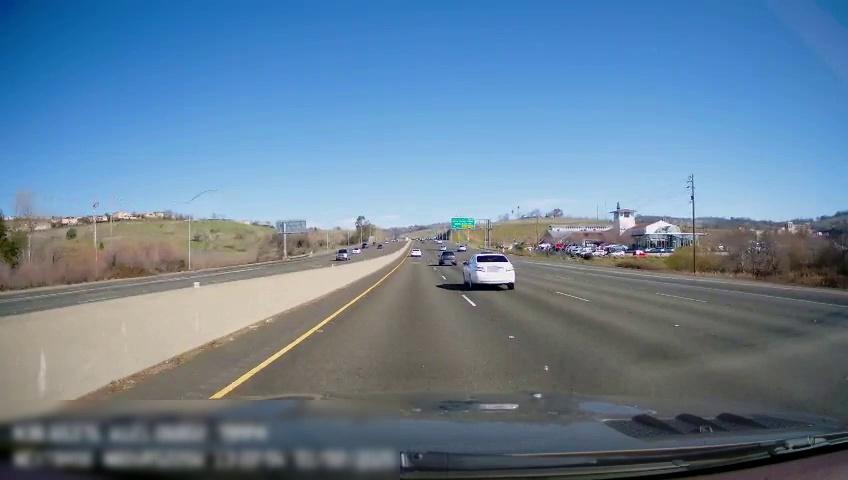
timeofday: Day
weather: Sunny
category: Drivable Space
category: Drivable Space
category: Vehicles | SUV
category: Vehicles | Car
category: Vehicles | Car
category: Vehicles | SUV
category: Vehicles | SUV
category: Lanes | Current Lane
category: Lanes | Current Lane
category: Lanes | Alternate Lane
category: Lanes | Alternate Lane
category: Lanes | Alternate Lane
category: Lanes | Alternate Lane
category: Lanes | Opposite Lane
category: Traffic | Signs